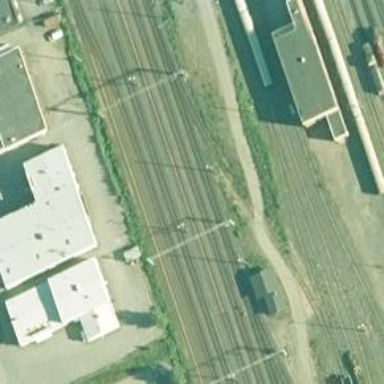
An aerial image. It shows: Wedge used for railway derailment.